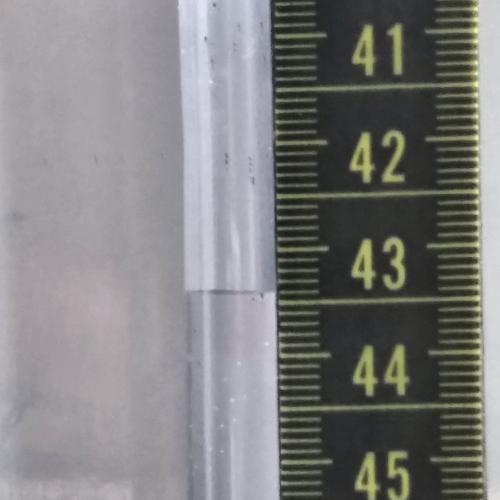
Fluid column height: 43.4 cm